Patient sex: F
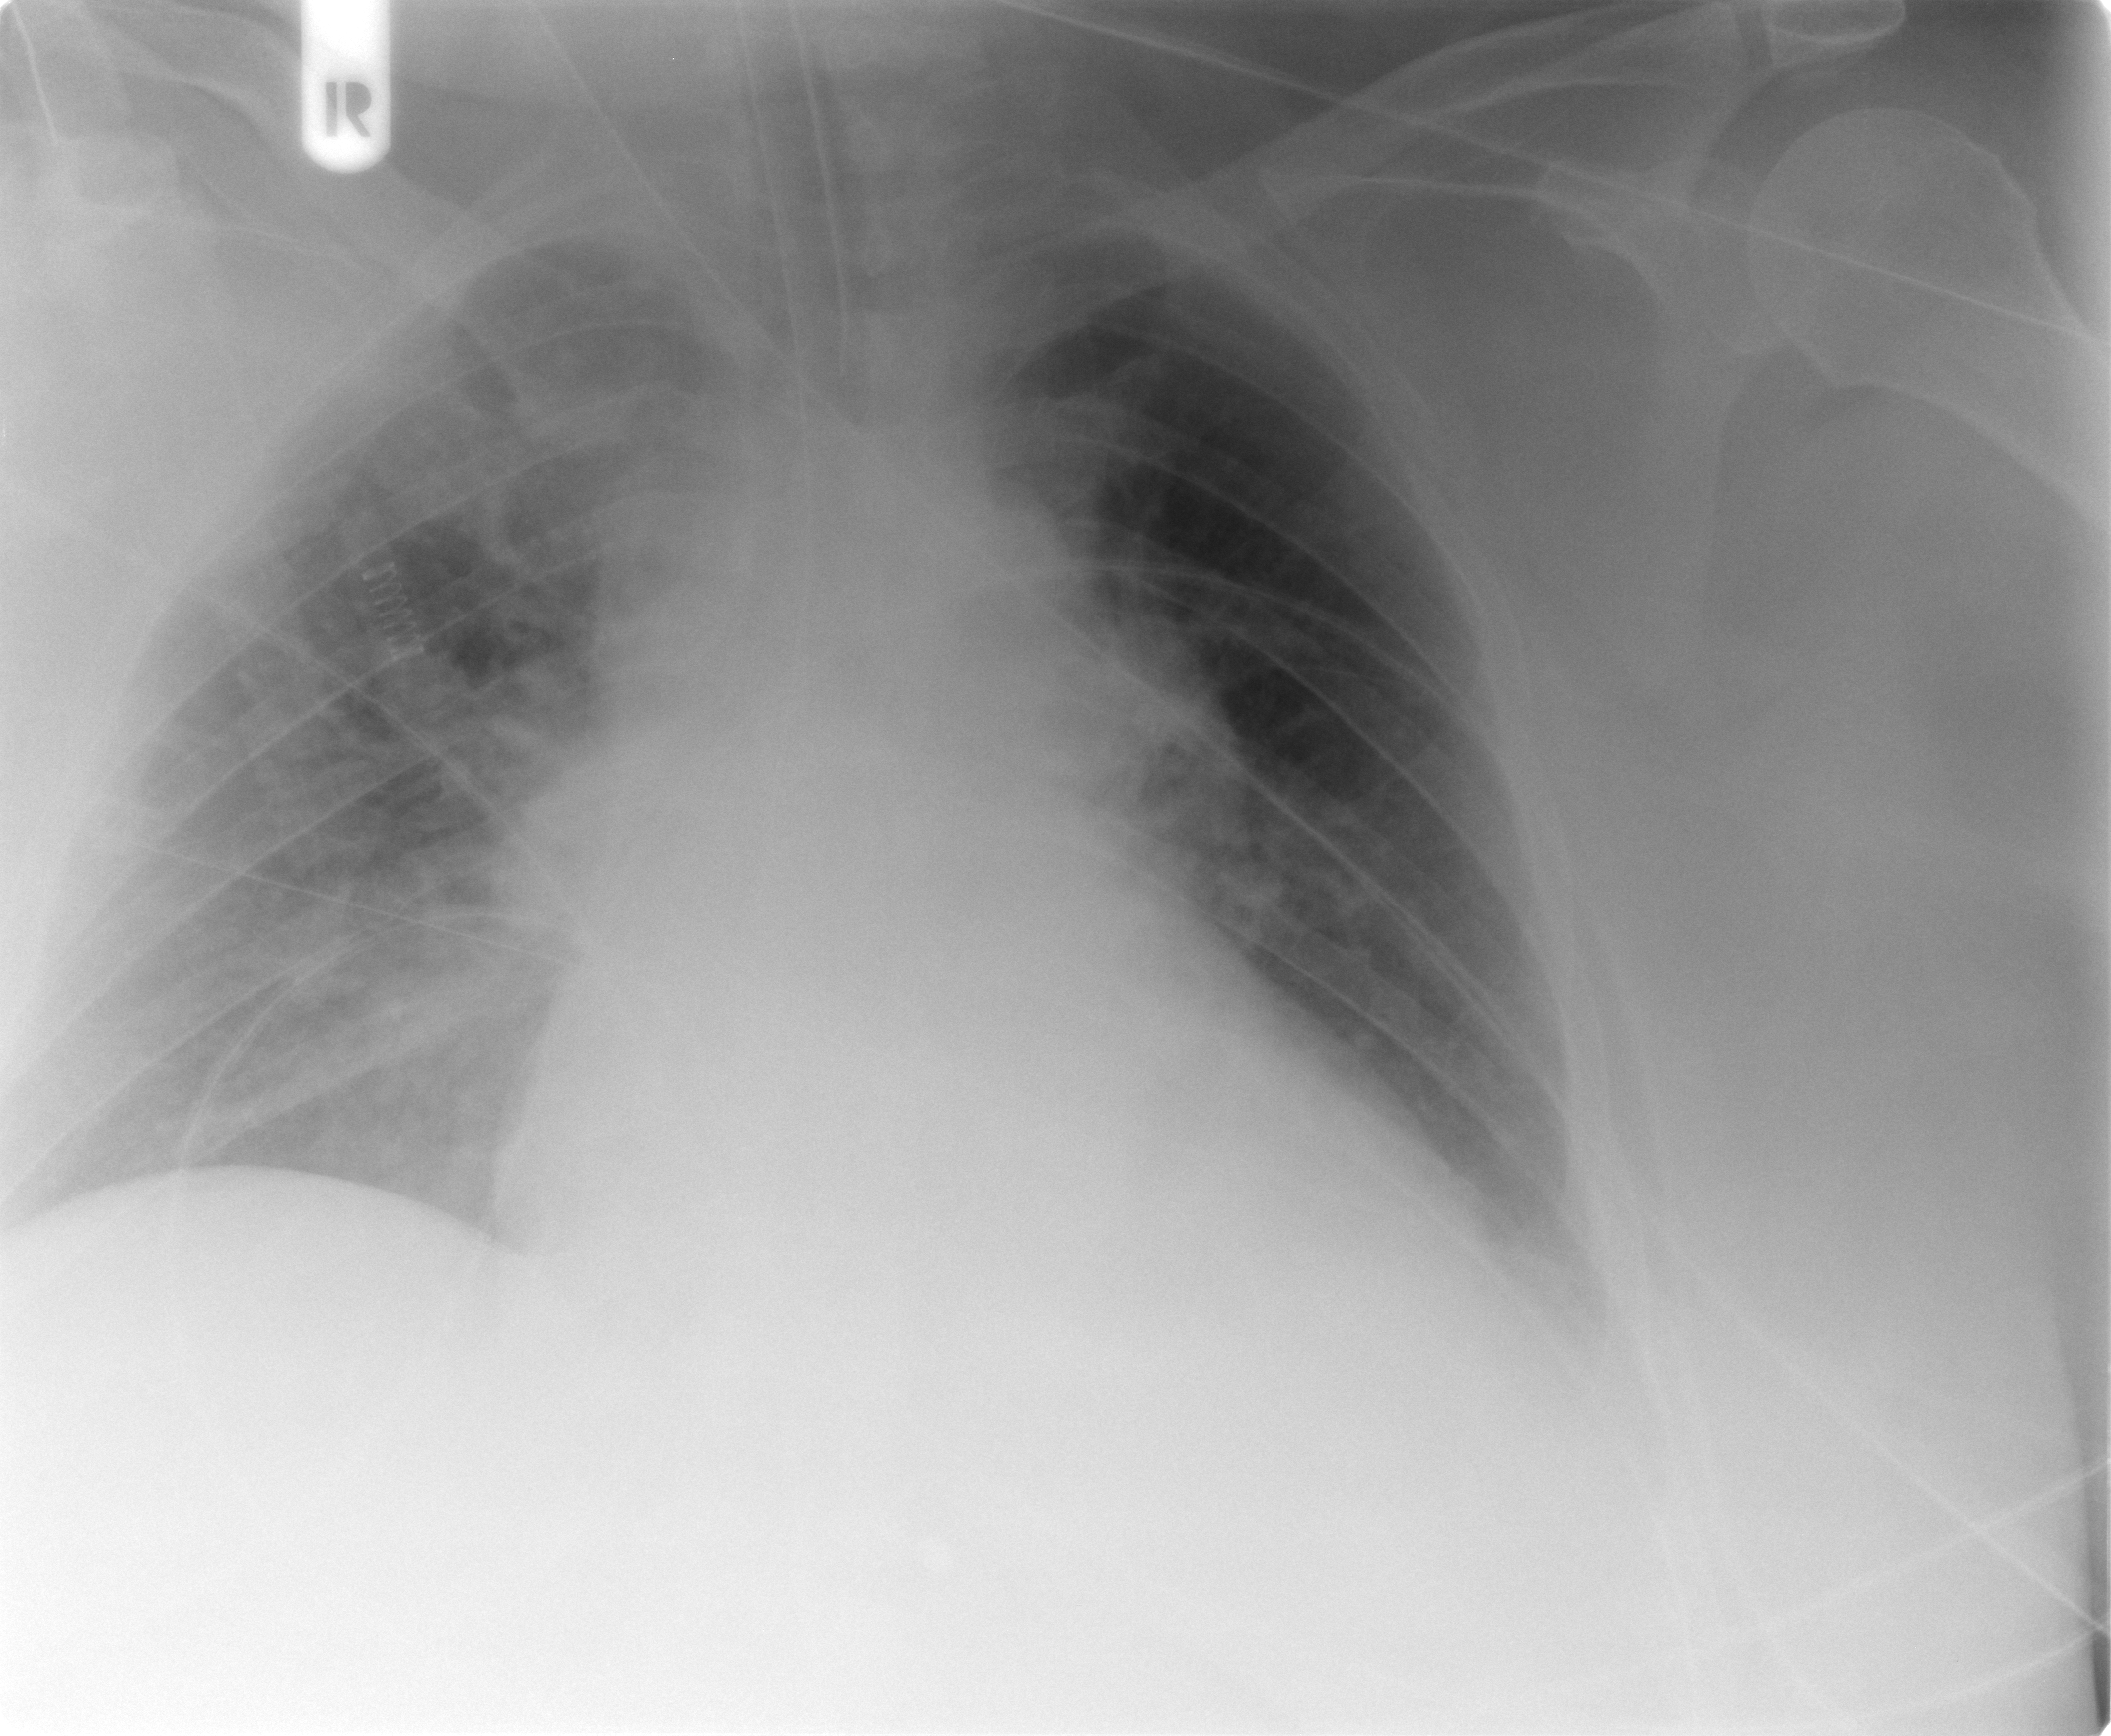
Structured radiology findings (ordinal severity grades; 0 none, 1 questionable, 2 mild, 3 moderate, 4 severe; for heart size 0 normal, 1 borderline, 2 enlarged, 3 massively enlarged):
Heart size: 2
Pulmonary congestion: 2
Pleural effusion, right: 2
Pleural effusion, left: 1
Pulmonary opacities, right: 2
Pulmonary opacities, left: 1
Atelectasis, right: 2
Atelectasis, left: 1